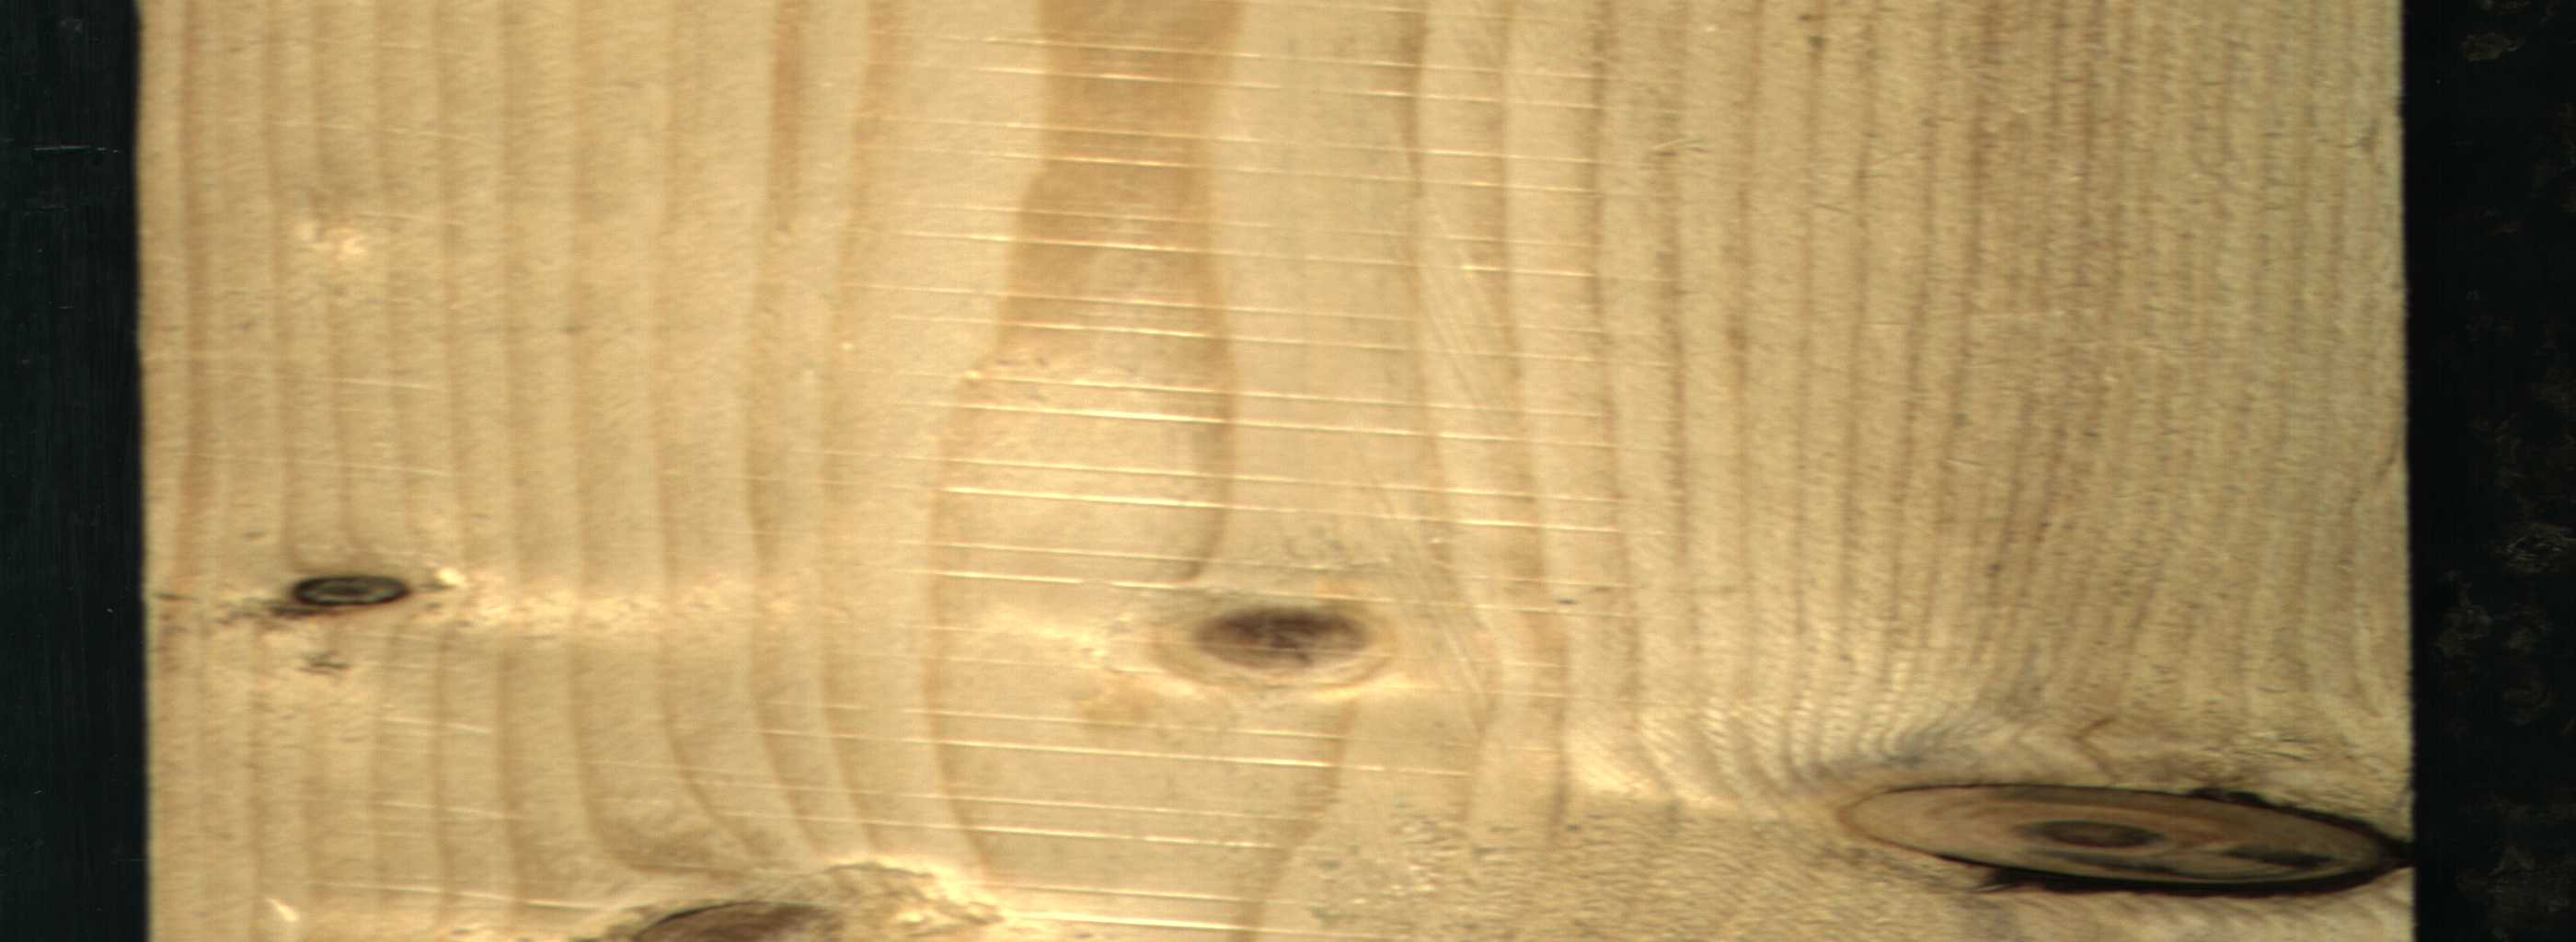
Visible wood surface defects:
Dead_Knot
Dead_Knot
Live_Knot
Live_Knot